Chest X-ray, PA view. Patient: 64 years old, sex M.
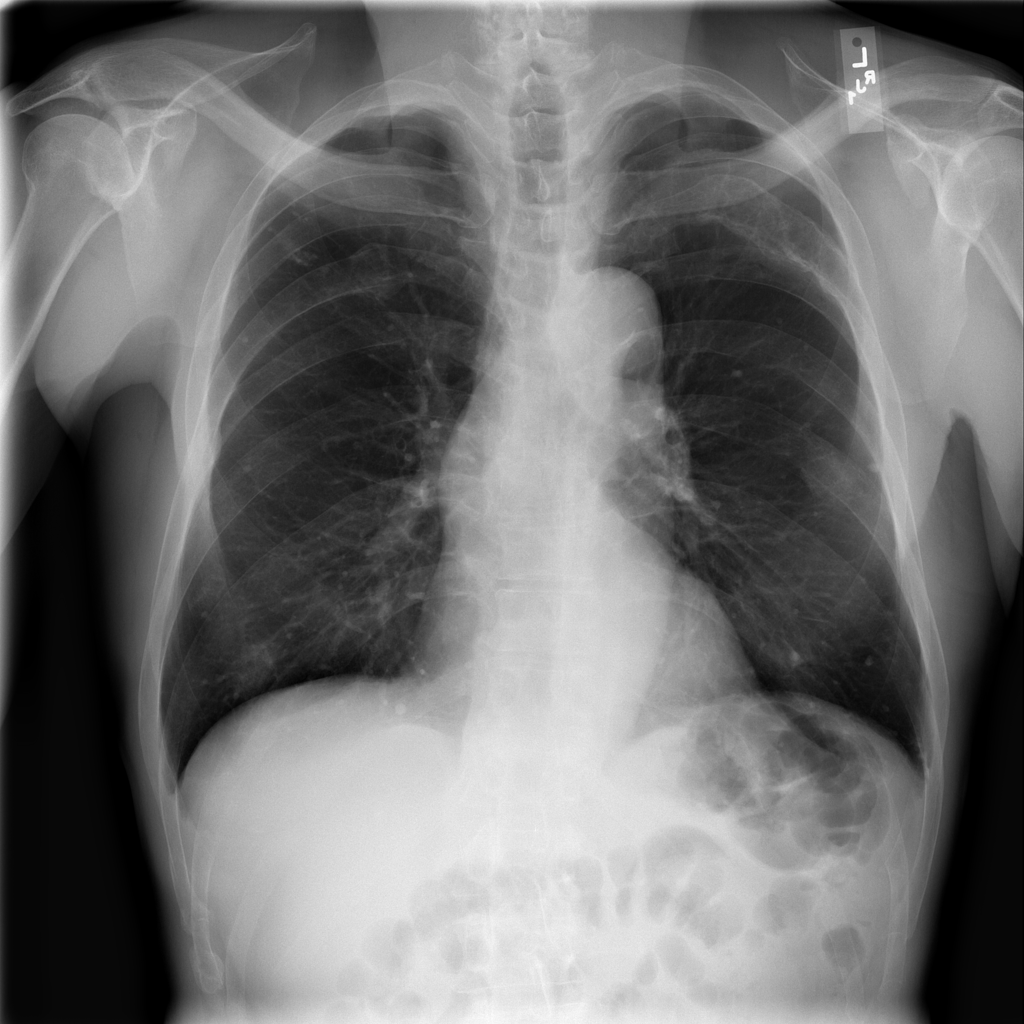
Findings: Fibrosis